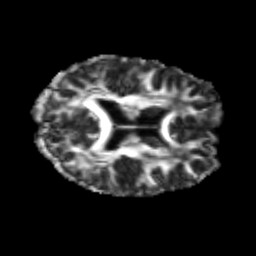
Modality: FA
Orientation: axial
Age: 21
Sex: male
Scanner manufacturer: siemens
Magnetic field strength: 3 T
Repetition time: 3.5 s
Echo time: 0.113 s